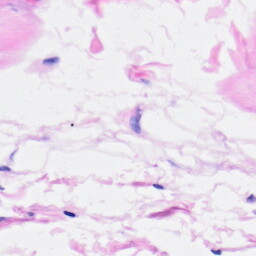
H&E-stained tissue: Heart